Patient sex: M
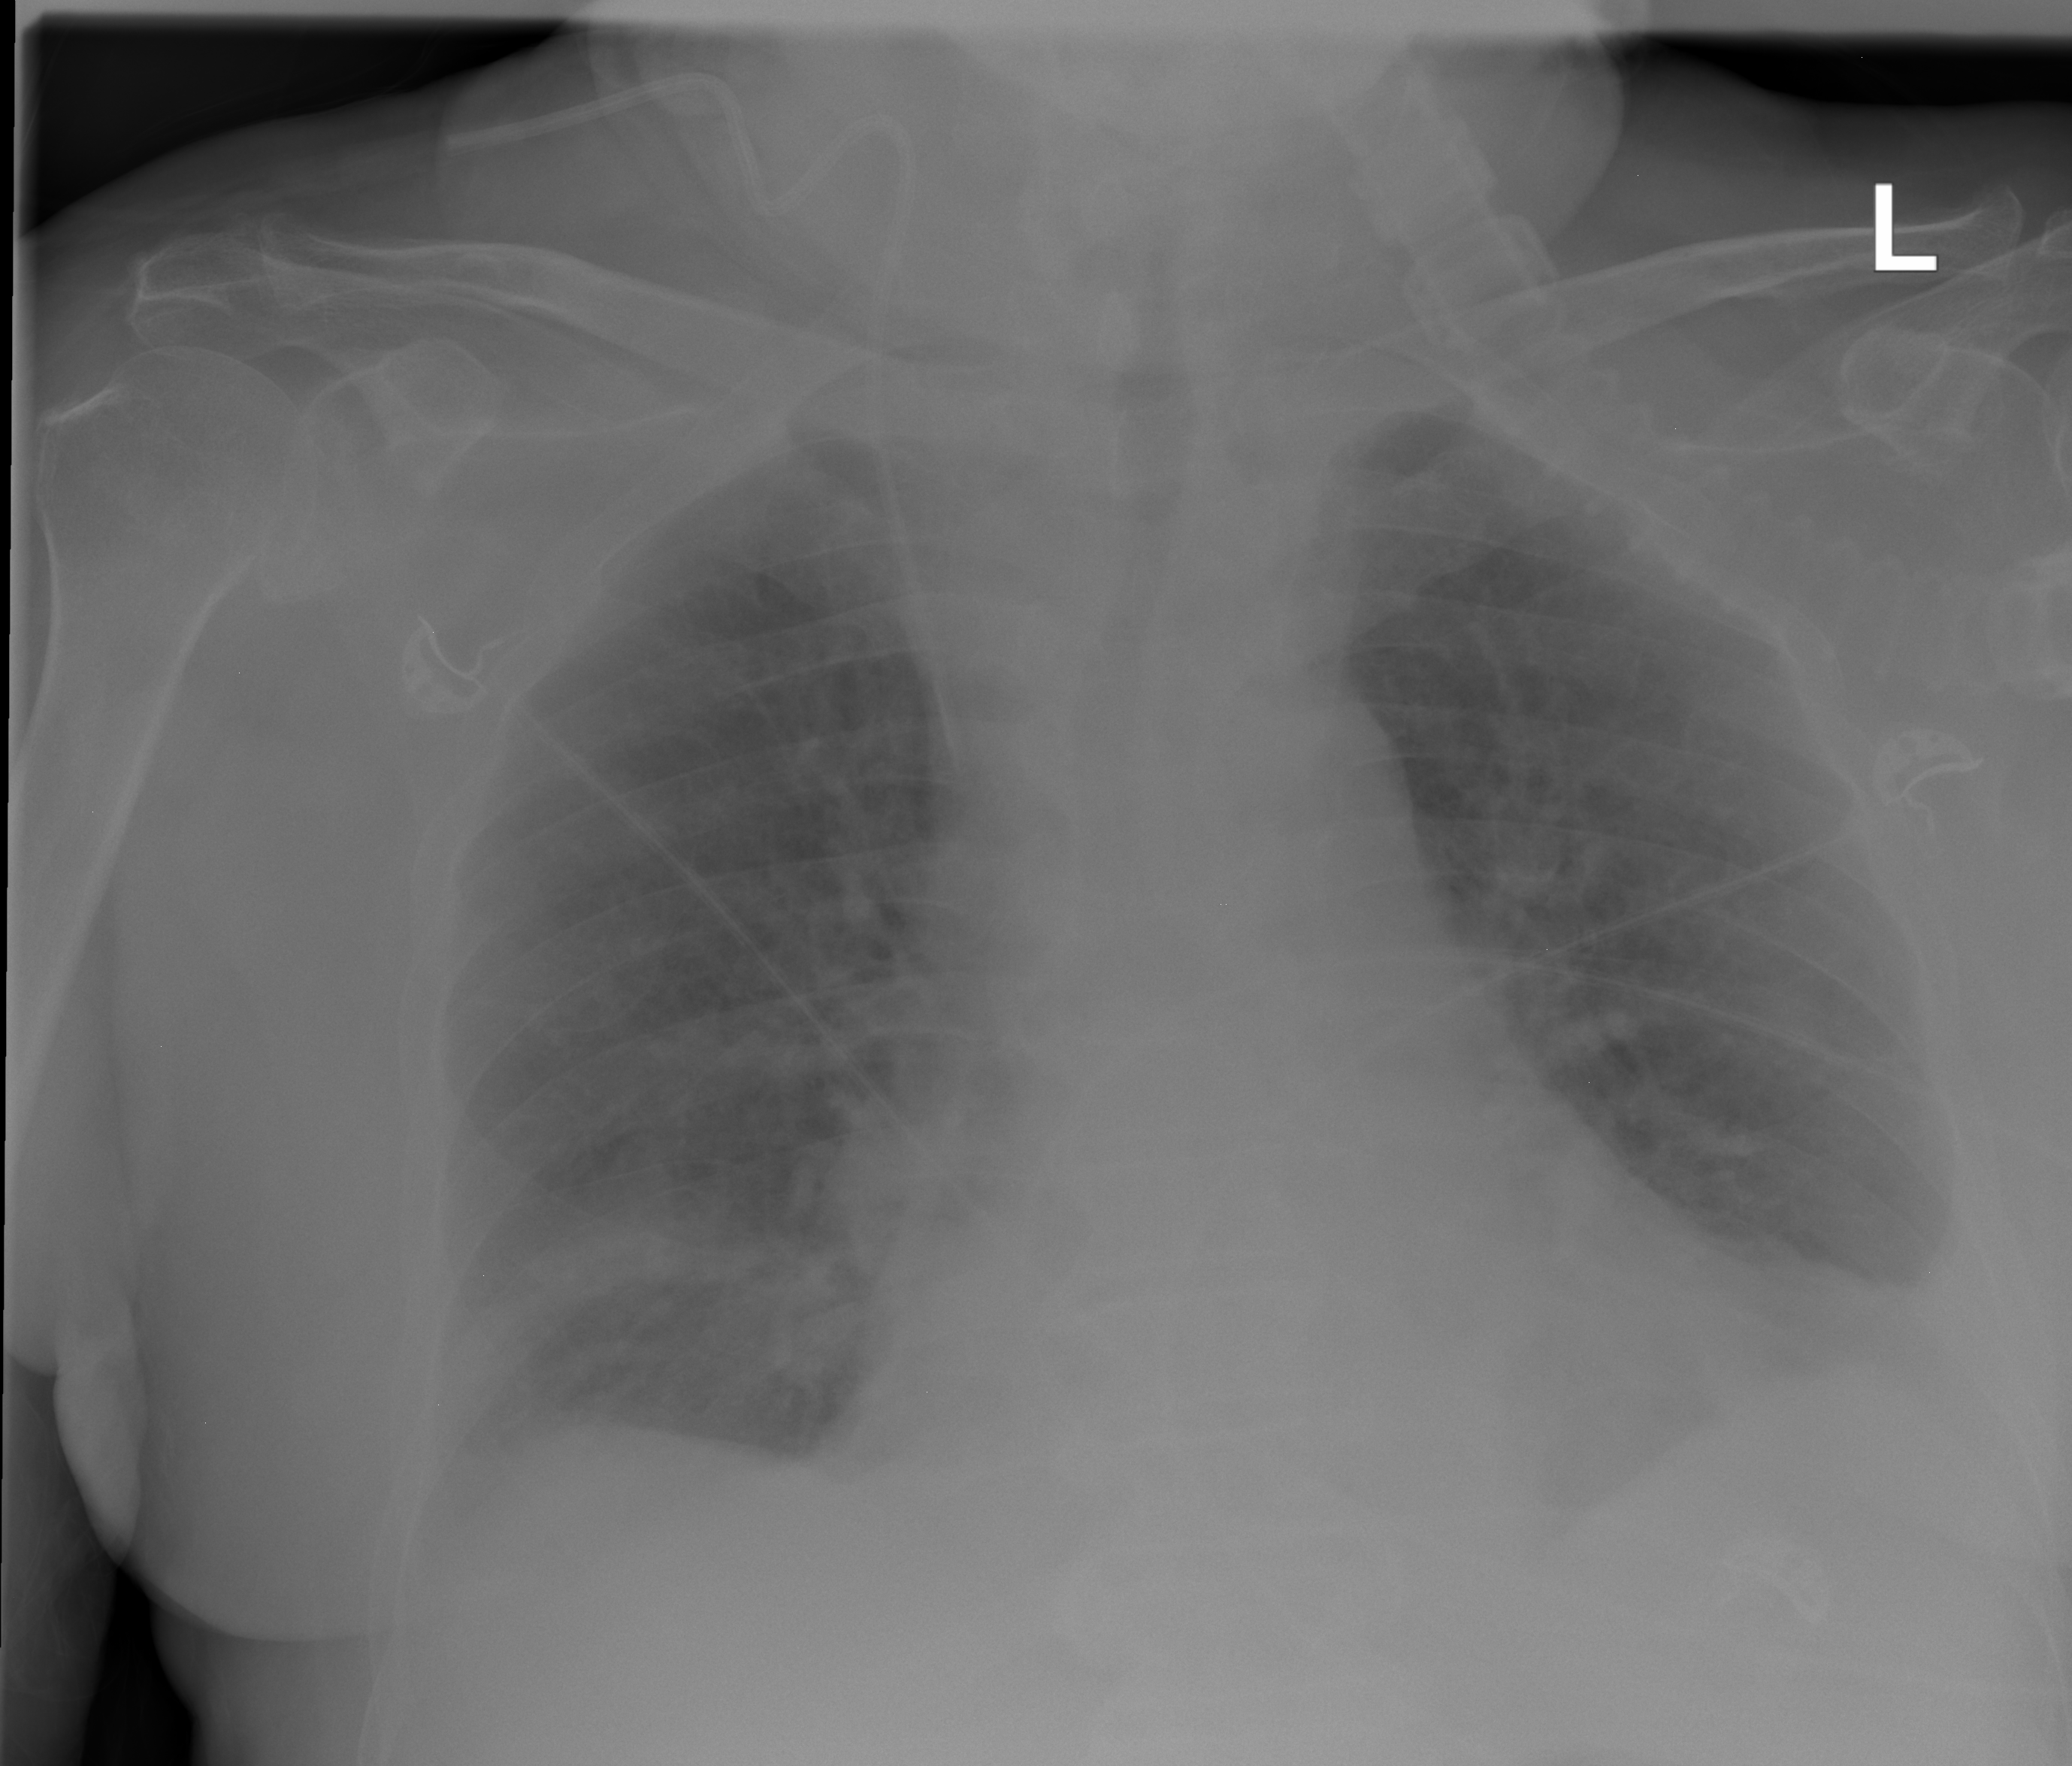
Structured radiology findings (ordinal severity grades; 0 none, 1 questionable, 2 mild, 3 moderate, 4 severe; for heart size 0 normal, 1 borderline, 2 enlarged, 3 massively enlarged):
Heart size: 0
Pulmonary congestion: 0
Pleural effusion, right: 0
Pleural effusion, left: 1
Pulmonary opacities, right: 2
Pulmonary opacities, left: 0
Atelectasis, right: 2
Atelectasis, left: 2